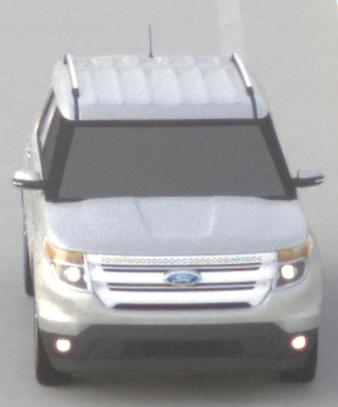
Make: Ford
Model: Explorer
Detailed model: Gen. 5
Model produced from: 2010
Model produced until: 2019
Doors: 5
Color: white
Road condition: dry road
Daytime: sunrise or sunset
Contrast: low contrast